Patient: sex M, age 46
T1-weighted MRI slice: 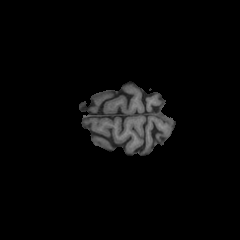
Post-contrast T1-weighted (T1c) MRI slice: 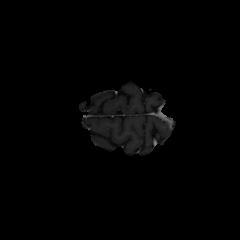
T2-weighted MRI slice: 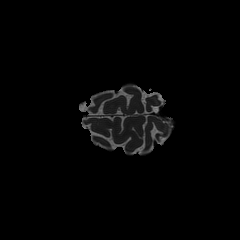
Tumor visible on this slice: no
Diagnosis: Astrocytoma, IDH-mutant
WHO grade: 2